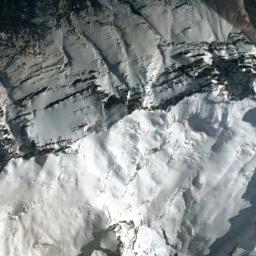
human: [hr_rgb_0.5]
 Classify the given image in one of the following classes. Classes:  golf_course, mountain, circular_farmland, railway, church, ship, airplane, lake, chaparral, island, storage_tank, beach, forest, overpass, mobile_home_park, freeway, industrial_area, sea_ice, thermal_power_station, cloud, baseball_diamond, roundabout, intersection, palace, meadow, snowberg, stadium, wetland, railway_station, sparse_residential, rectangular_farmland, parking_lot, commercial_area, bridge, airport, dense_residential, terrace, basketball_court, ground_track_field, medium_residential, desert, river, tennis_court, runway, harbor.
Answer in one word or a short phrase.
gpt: snowberg